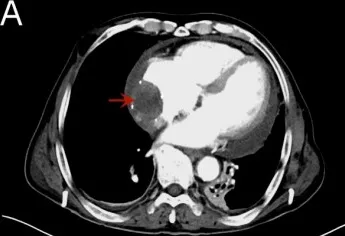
A contrast-enhanced CT of the chest showed arc-shaped fluid density shadows in the bilateral thorax and pericardial cavity, while irregular, slightly low-density shadows with unclear boundaries were evident in the right atrium (red arrow). Most of the lesions were not enhanced, and the edges appear locally enhanced (A-D).
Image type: radiology (ct)